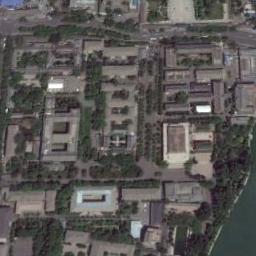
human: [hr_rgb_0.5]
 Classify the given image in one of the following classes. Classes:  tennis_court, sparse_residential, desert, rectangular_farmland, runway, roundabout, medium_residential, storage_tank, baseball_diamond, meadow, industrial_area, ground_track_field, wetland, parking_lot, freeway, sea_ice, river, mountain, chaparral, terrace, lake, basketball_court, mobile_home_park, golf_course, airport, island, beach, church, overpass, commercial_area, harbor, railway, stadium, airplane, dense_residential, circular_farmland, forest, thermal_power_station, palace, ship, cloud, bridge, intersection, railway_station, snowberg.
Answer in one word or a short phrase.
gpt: palace